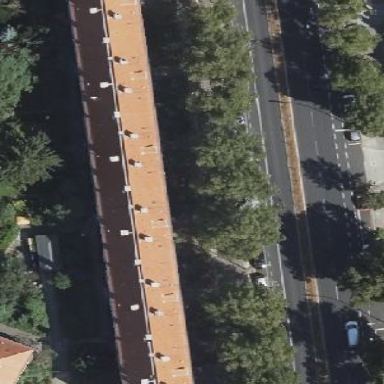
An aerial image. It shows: Hipped roof apartment building.